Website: slack
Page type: stored-credit-cards
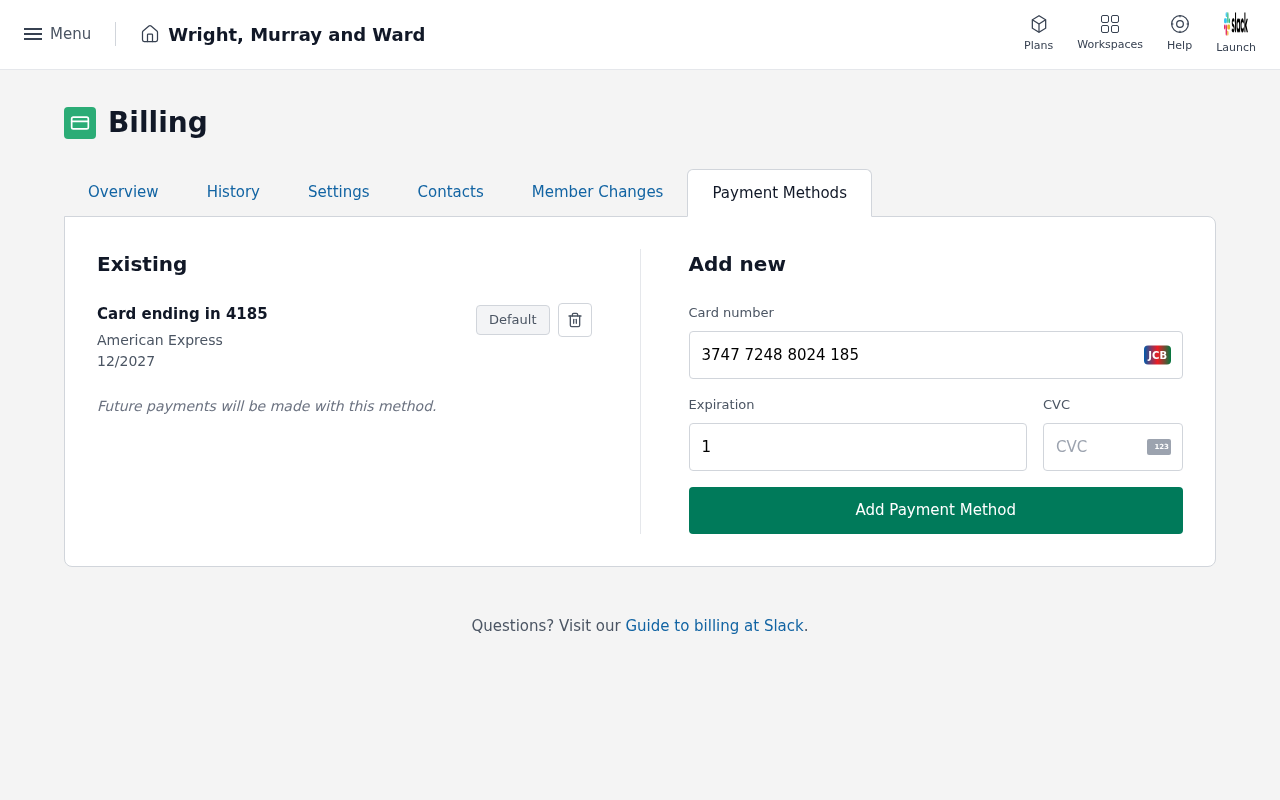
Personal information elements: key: PII_CARD_CVV
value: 8146
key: PII_CARD_EXPIRY
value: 12/2027
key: PII_CARD_EXPIRY
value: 12/27
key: PII_CARD_LAST4
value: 4185
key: PII_CARD_NUMBER
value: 3747 7248 8024 185
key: PII_CARD_TYPE
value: American Express
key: PII_COMPANY
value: Wright, Murray and Ward